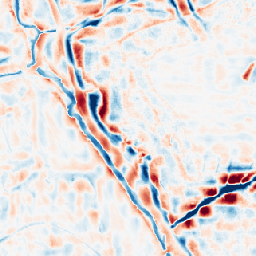
Category: wavelet
Decomposition family: wavelet_dwt
Decomposition parameters: wavelet: sym4
level: 4
Upsampling method: area
Upsampling parameters: scale: 8
Upsampling scale: 8